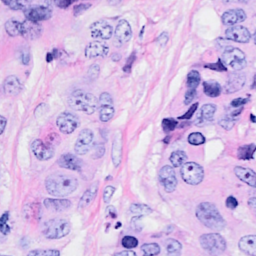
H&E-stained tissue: Breast